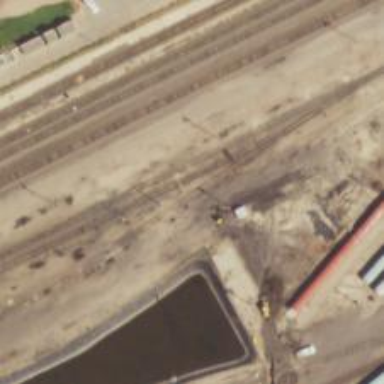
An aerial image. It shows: Railway yard.